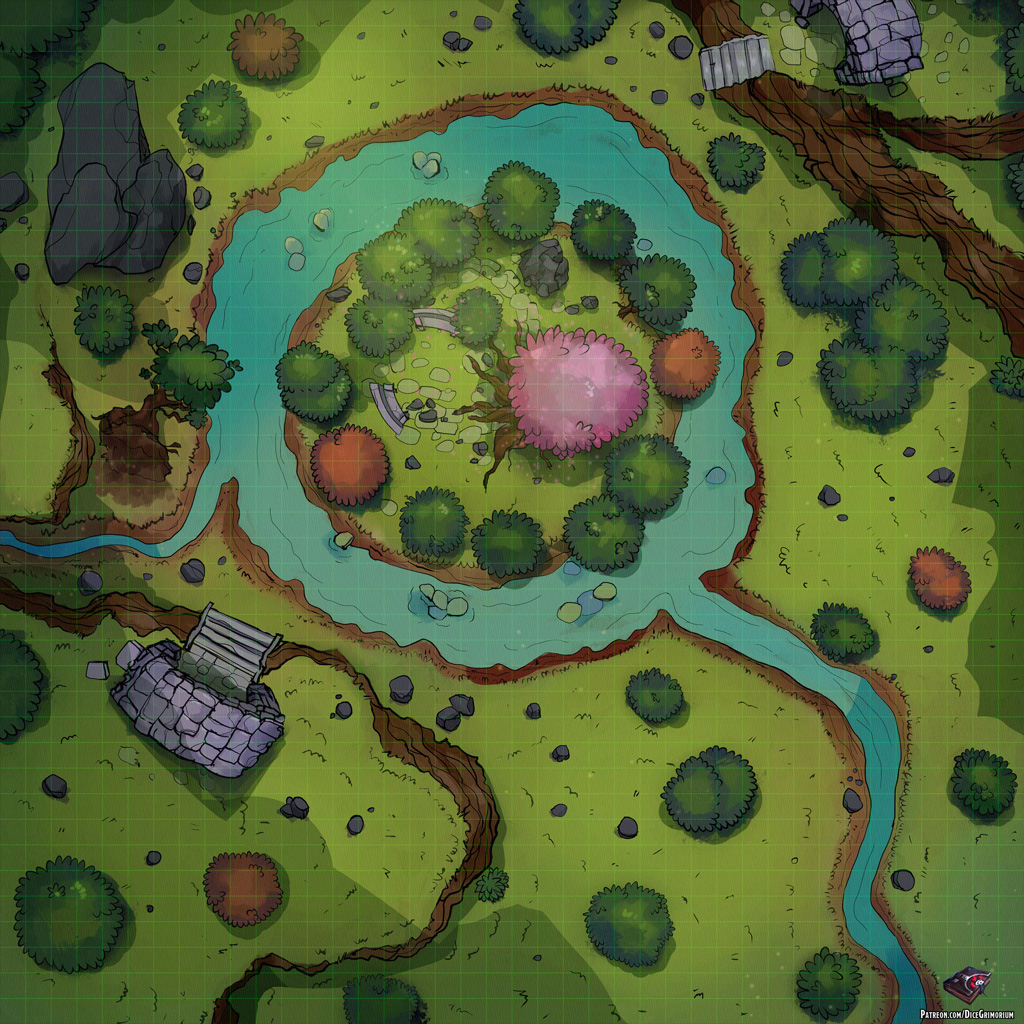
A D&D Grid Map trees cliffs pink tree center circular river (Dryad Grove Map)